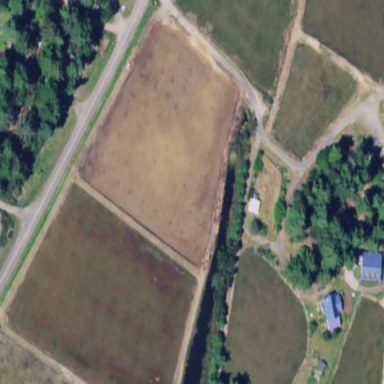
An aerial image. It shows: Farmland with cranberries as the main crop.